Current action and preconditions to check: trajectory_clear

Your task: For each precondition in the list above, predict whether it will hold at this action.

Consider the current scene as observed from the mobile robot's camera, and analyze the predicted future states of all dynamic agents (e.g., people, animals, vehicles, or any moving entities) within the NEXT SECOND.

IMPORTANT: Only answer "very likely" if you are absolutely certain—based on strong, clear evidence—that a dynamic agent will violate the precondition in the predicted future state. Do NOT answer "very likely" for unlikely, ambiguous, or low-probability risks.

Ask yourself for each precondition: Is there a high probability, with clear and convincing evidence, that the predicted future states of any dynamic agent will interfere with the predicted future state of the currently executing action within the NEXT SECOND, causing that precondition to fail?

Assess the risk level based on these predictions. Use "likely" or "very likely" if motions create a clear risk of interference.

Use "neutral" or "improbable" if agents are nearby but their predicted paths are clearly diverging or non-conflicting.

Failure Risk Categories: "very improbable", "improbable", "neutral", "likely", "very likely"

Answer Format: Output ONLY the probability_of_failure value from these categories: "very improbable", "improbable", "neutral", "likely", "very likely"

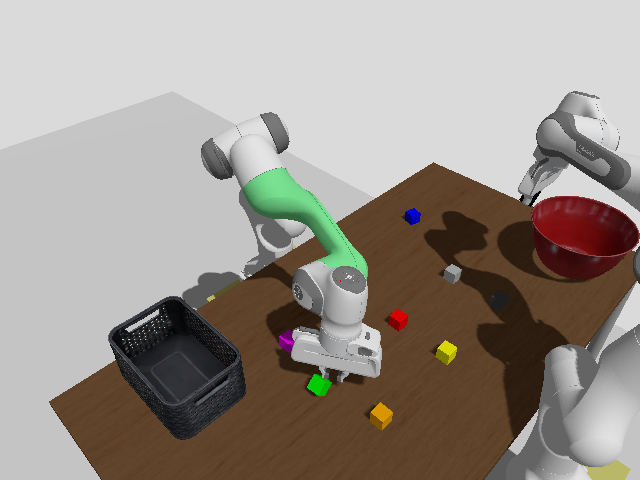

Answer: very improbable